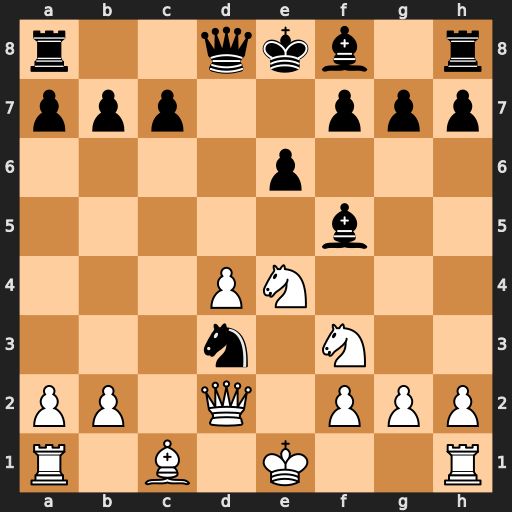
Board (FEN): r2qkb1r/ppp2ppp/4p3/5b2/3PN3/3n1N2/PP1Q1PPP/R1B1K2R
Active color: w
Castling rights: KQkq
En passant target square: -
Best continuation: Qxd3 Qd5 Nfd2